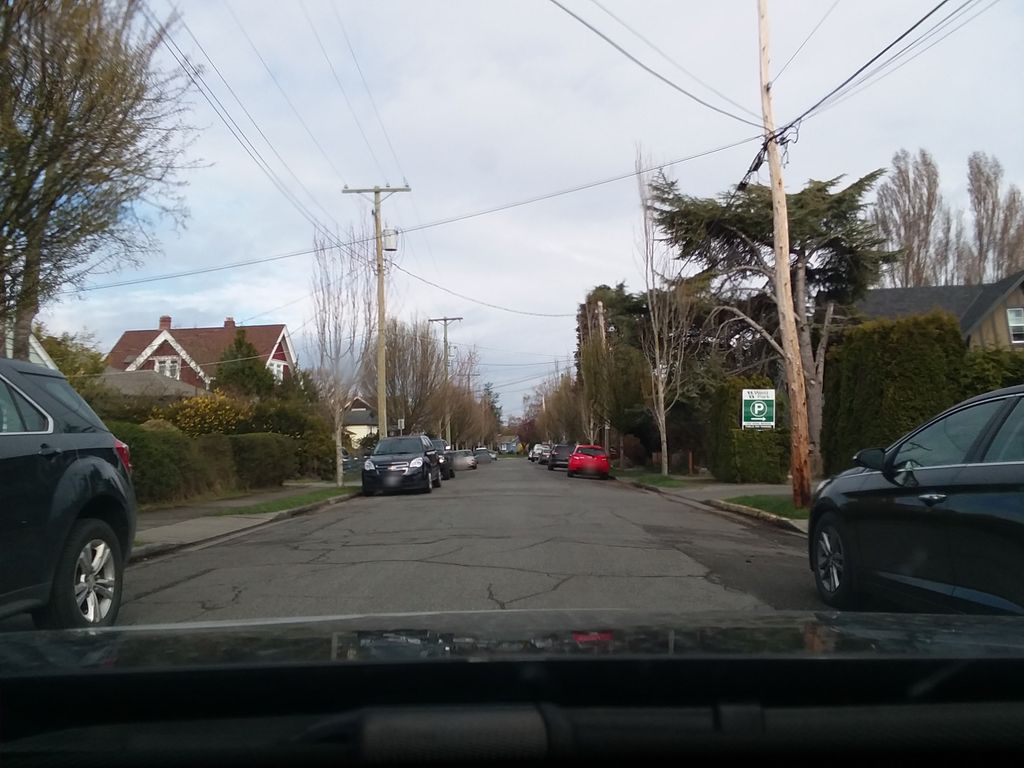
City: victoria